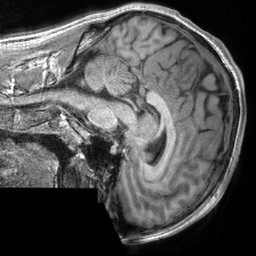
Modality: T1w
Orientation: sagittal
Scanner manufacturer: siemens
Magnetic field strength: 3 T
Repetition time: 2.4 s
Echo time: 0.00213 s